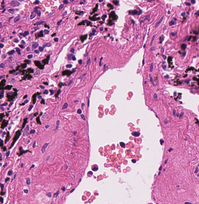
Tumor epithelial tissue: no
Tumor-associated stroma tissue: yes
Normal tissue: no